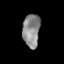
Tissue: prostate
Cell type: T cells
Senescence score: 0.2542
Nuclear area (px): 565
Mean DAPI intensity: 136.768